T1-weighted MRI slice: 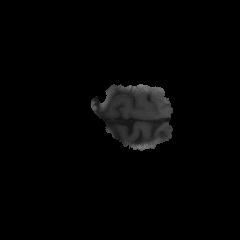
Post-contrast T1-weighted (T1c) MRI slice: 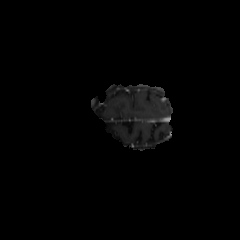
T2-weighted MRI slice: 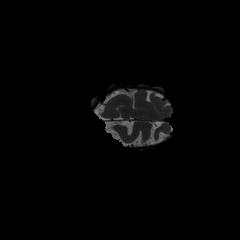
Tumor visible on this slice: no